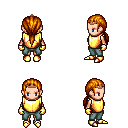
a pixel art fantasy rpg character, female body template, human, light skin, gold chest armor, teal pants, dark blonde ponytail hairstyle, bronze tiara, gold gloves, gold boots, four views (front, back, left, right), 2x2 character sprite sheet, small pixel art, hard edges, no anti-aliasing